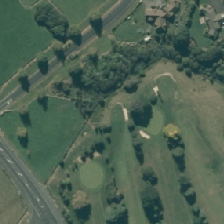
Land cover: urban_parkland